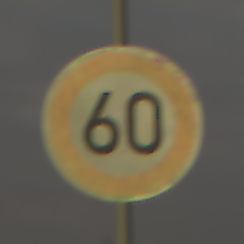
Verkehrszeichen: Geschwindigkeit60
Umgebung: Outdoor, Suburban
Tageszeit: MorningAfternoon
Wetter: Overcast
Licht: Natural
Jahreszeit: NotSpecified
Kontrast: LowContrast